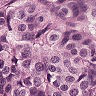
Metastatic tissue present: yes